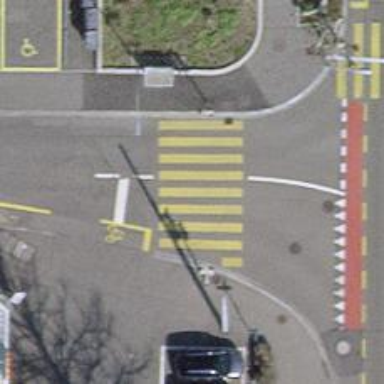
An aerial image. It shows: Zebra crossing with traffic signals. The crossing is marked by traffic lights.